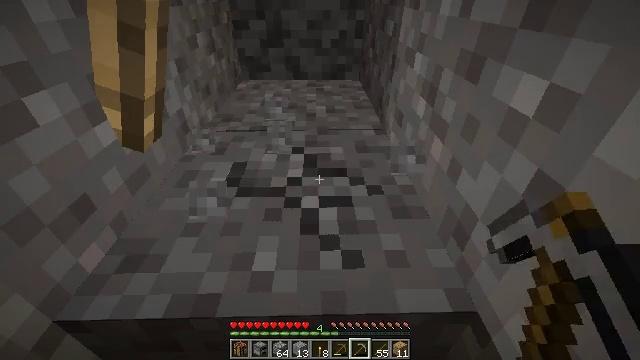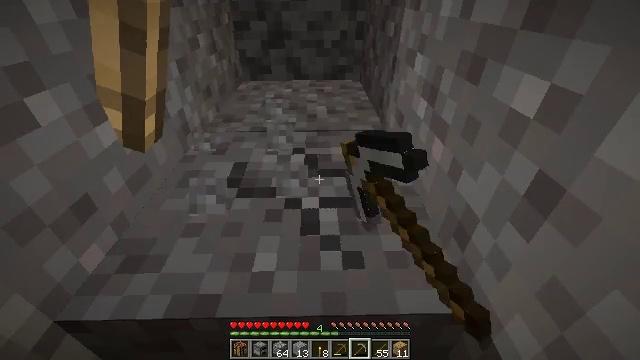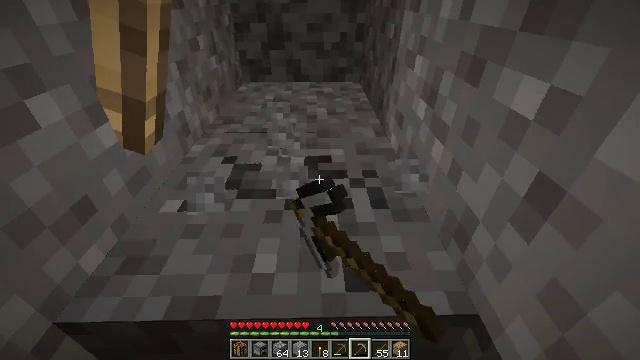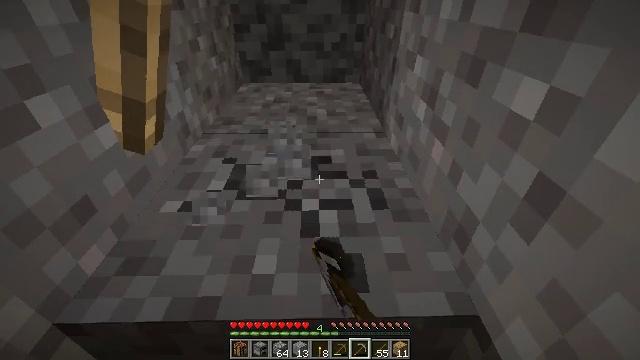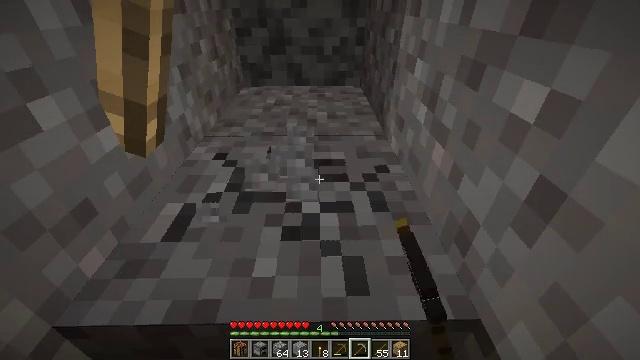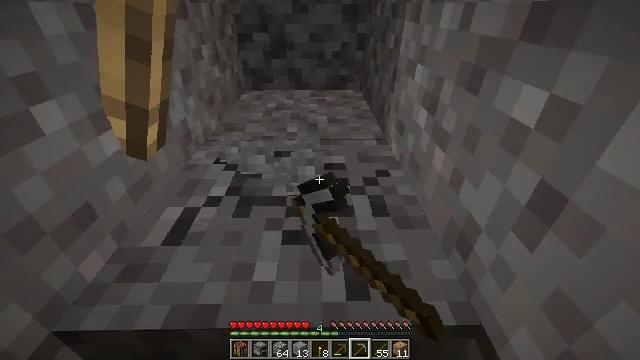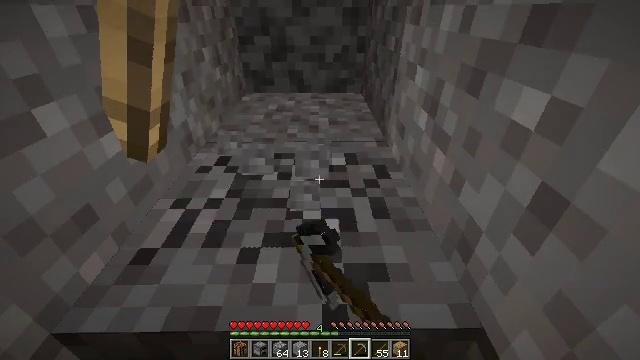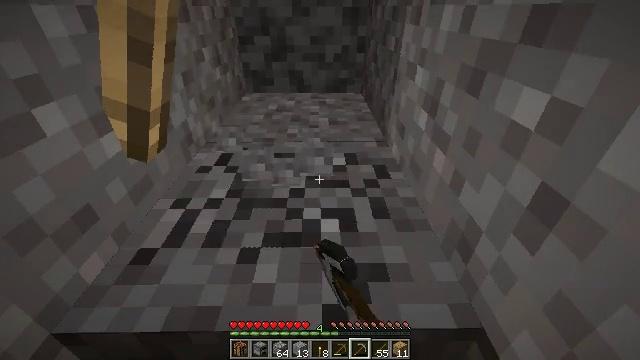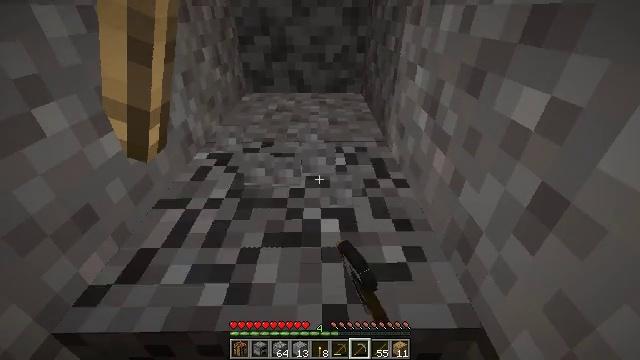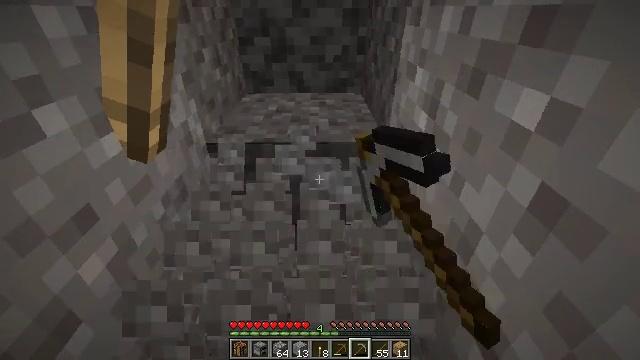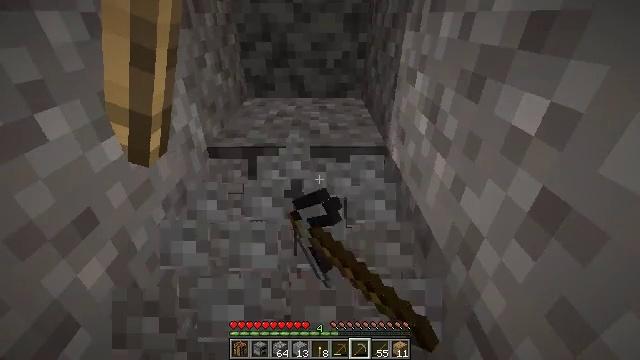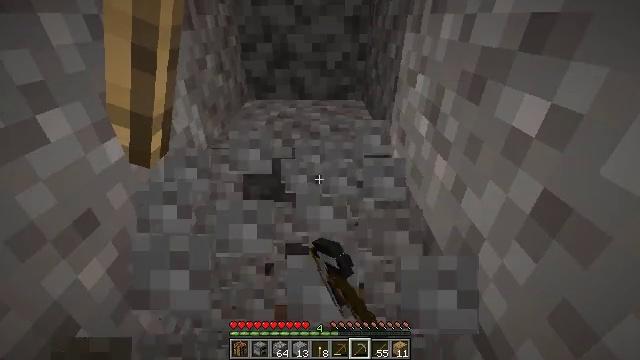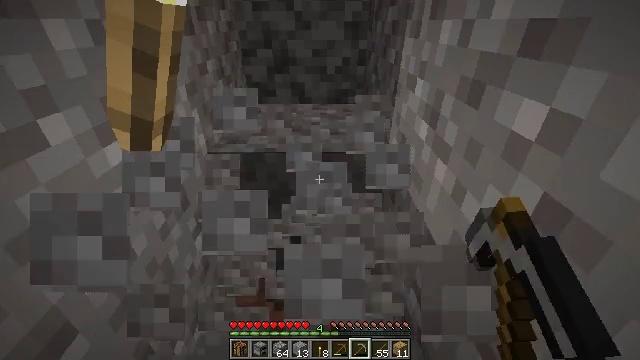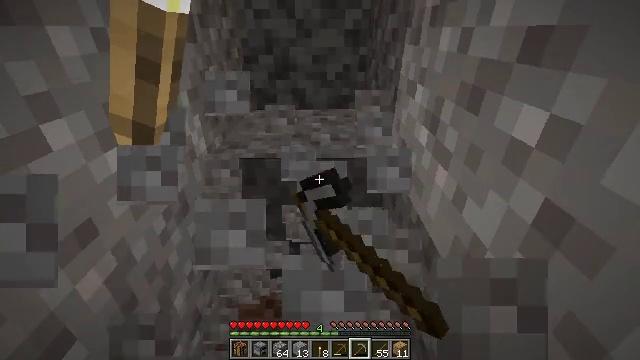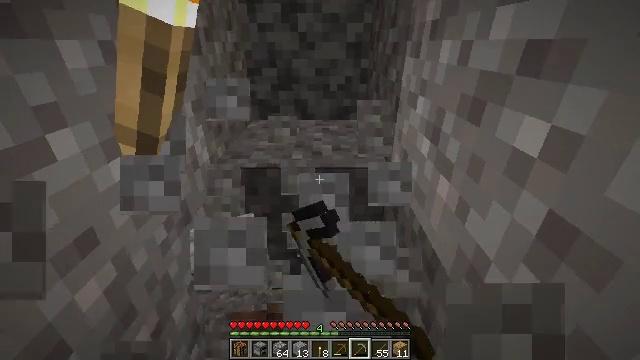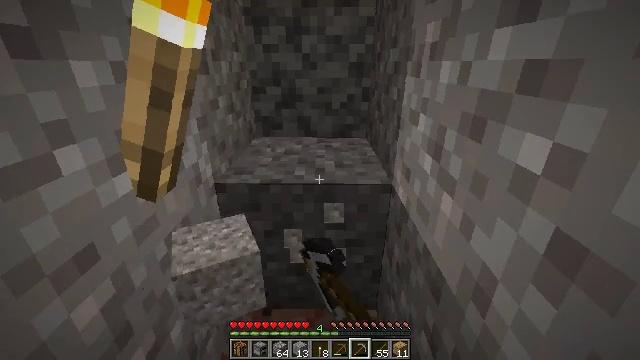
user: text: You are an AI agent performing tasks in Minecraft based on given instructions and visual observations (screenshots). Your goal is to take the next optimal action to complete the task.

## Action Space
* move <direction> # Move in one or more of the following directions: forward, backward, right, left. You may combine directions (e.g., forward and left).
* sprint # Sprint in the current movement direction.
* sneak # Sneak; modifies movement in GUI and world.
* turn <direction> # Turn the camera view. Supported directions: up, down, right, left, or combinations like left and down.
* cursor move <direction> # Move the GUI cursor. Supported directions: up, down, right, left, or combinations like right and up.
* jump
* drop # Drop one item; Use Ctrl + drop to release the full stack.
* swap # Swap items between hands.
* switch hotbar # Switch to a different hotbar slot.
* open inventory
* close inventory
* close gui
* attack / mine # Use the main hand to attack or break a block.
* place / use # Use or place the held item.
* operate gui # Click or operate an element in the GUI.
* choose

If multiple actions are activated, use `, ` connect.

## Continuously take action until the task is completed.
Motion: motion action
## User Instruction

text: Collect gravel for your inventory.
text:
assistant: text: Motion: attack / mine
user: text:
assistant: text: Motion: attack / mine
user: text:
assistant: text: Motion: attack / mine
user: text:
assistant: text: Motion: attack / mine
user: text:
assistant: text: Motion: attack / mine
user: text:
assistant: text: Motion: attack / mine
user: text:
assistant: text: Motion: attack / mine
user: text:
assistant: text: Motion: attack / mine
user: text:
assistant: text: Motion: attack / mine
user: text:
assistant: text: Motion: attack / mine
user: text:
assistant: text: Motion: attack / mine
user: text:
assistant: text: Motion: attack / mine
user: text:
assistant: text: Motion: turn up, attack / mine
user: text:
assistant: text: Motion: turn up, attack / mine
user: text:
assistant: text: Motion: turn up, attack / mine
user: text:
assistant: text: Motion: attack / mine
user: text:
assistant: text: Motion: attack / mine
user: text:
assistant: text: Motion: attack / mine
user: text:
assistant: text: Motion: attack / mine
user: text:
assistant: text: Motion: attack / mine
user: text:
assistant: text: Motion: attack / mine
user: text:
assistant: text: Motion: attack / mine
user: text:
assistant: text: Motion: attack / mine
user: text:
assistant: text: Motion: attack / mine
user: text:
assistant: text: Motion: attack / mine
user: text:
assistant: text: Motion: attack / mine
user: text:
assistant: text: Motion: attack / mine
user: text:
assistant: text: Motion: attack / mine
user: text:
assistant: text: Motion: attack / mine
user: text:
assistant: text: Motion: attack / mine